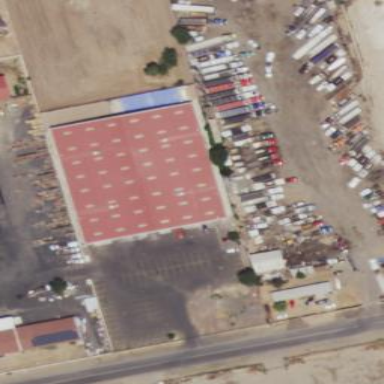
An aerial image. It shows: Scrap yard located in industrial area.